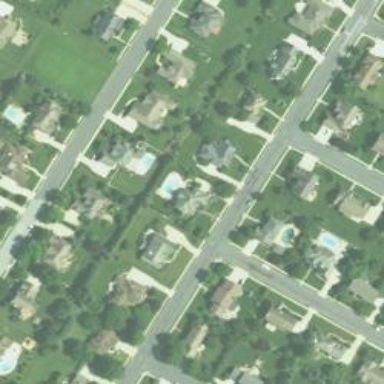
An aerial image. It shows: Neighborhood.